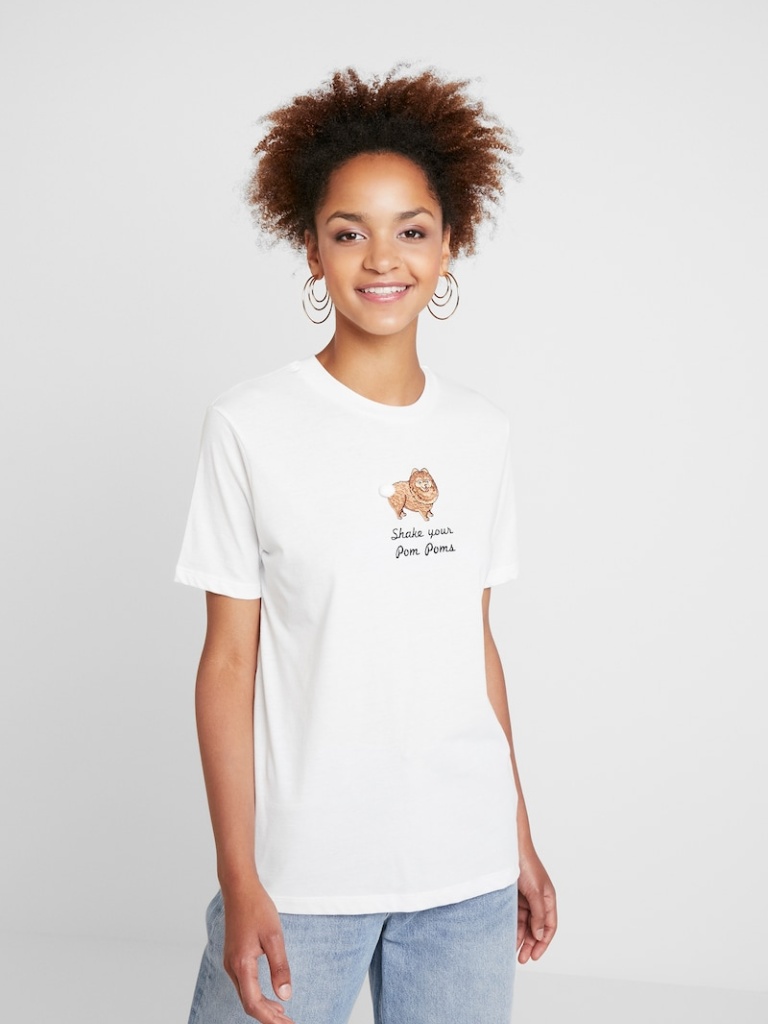
cotton relaxed short sleeve hip length Untucked crew t-shirt